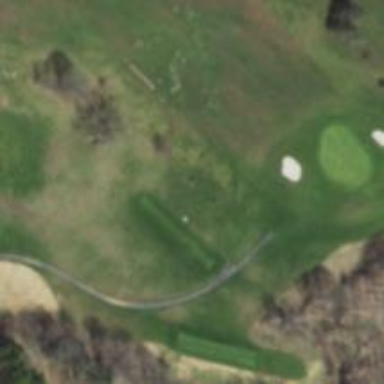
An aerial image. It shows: Grass area designated as golf tee.